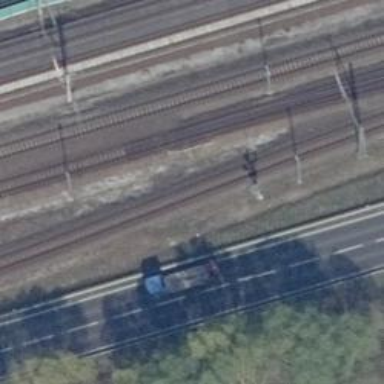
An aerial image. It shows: Railway signal.